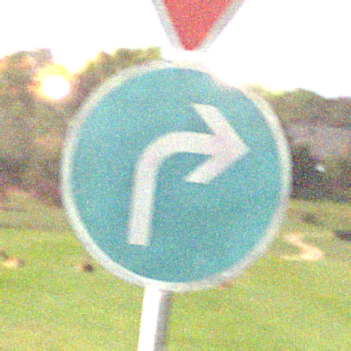
Verkehrszeichen: VorgeschriebeneFahrtrichtungRechts
Zusatzzeichen oben: VorfahrtGewaehren
Umgebung: Outdoor, Nature
Tageszeit: Night
Wetter: Clear
Licht: Natural
Jahreszeit: NotSpecified
Kontrast: HighContrast